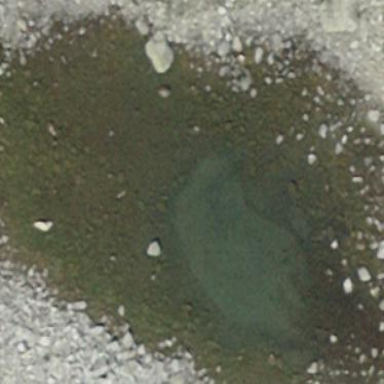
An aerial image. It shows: Pond surrounded by natural water.